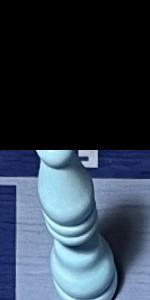
Label: Bishop_White